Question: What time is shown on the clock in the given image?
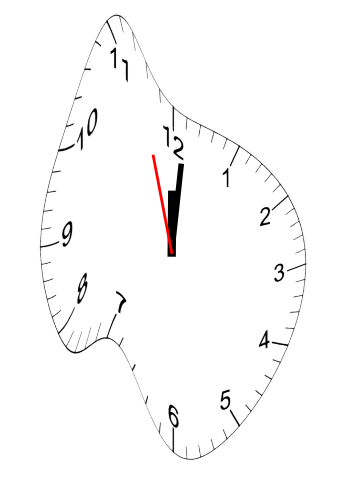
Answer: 12:00:57